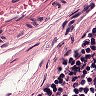
Metastatic tissue present: no